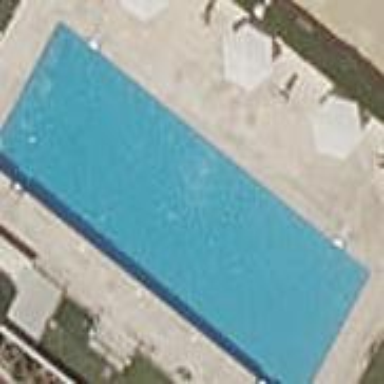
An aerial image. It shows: Swimming pool within leisure land area designed for swimming activities.